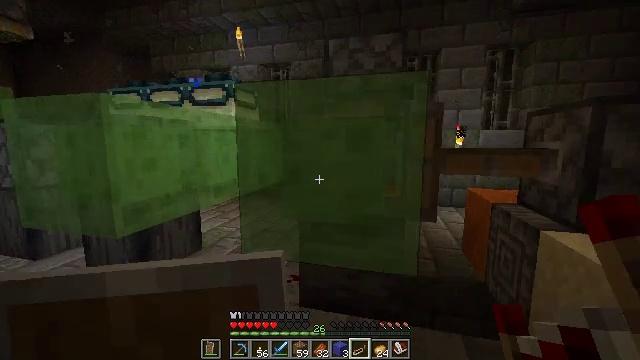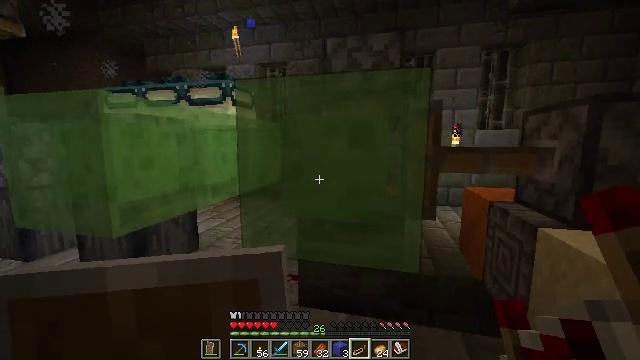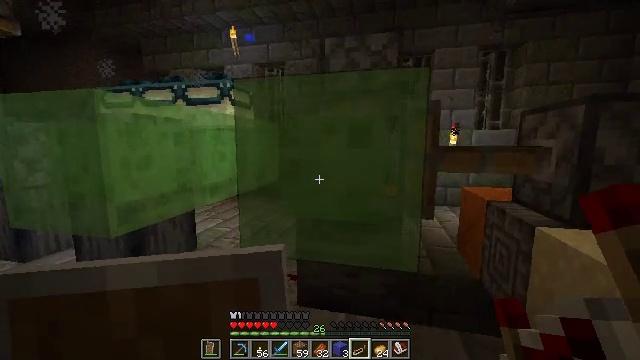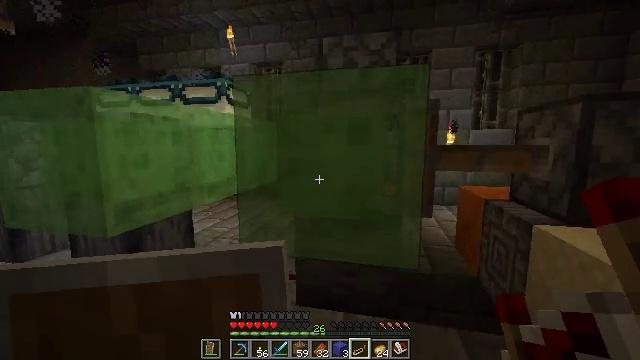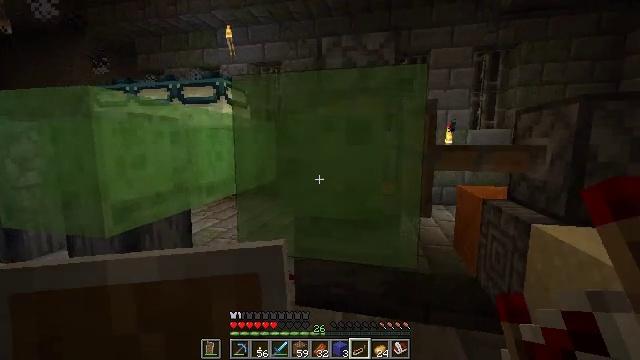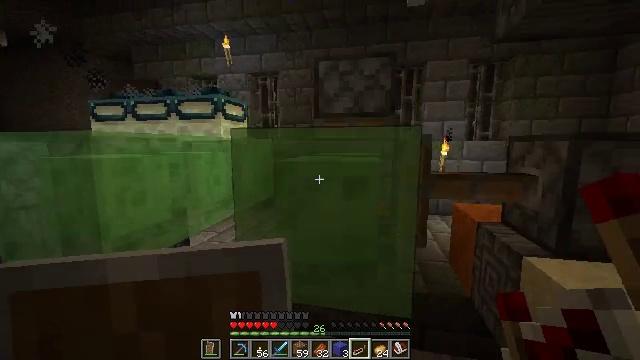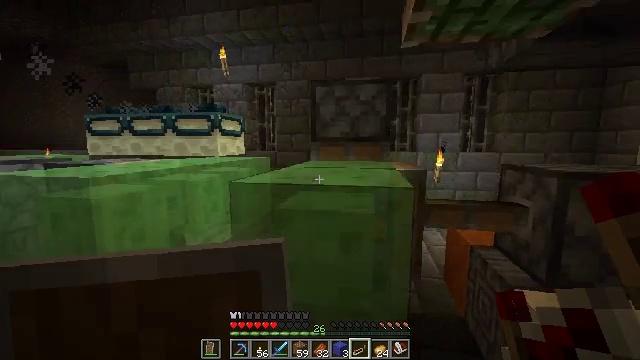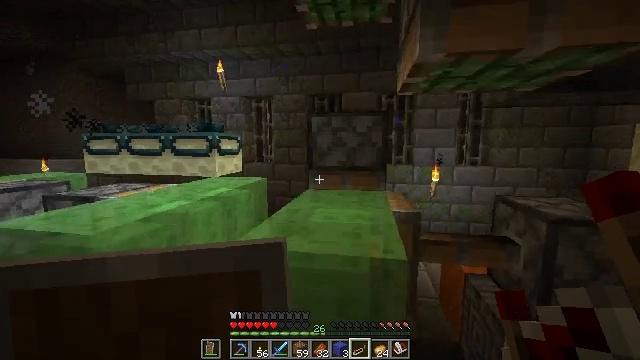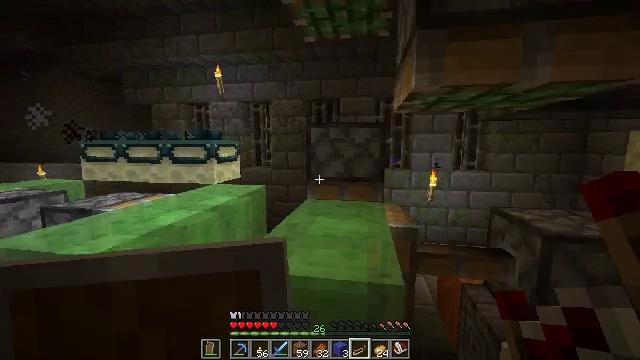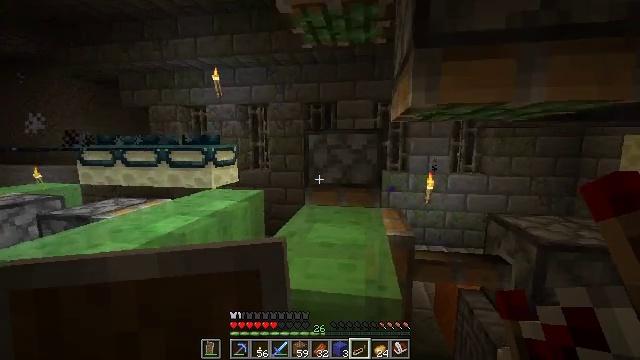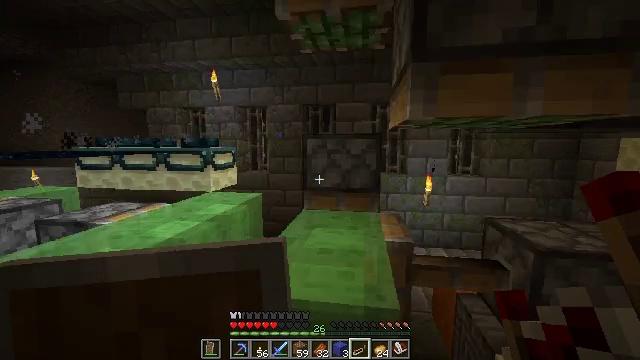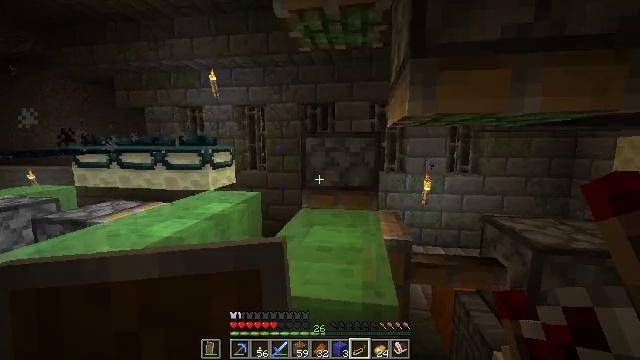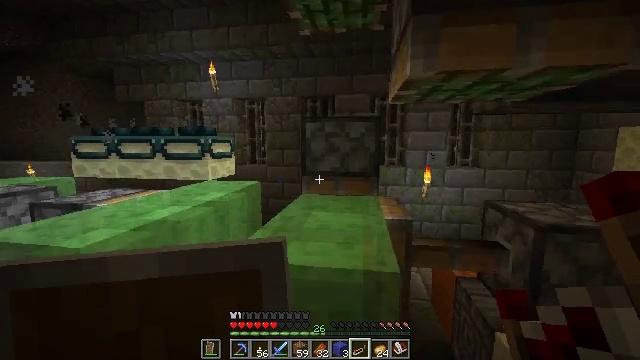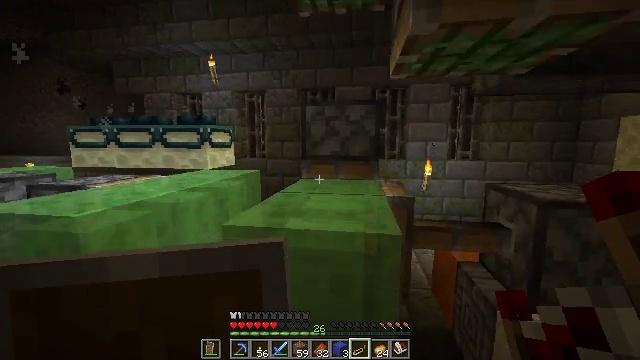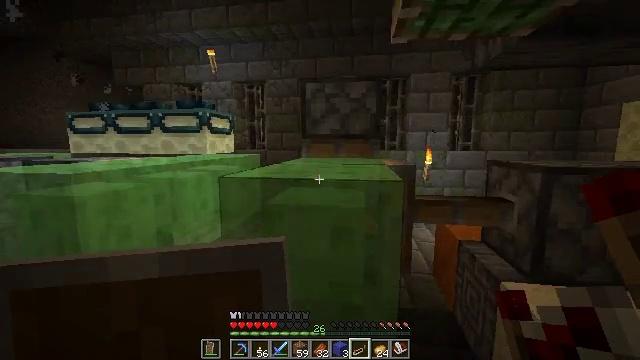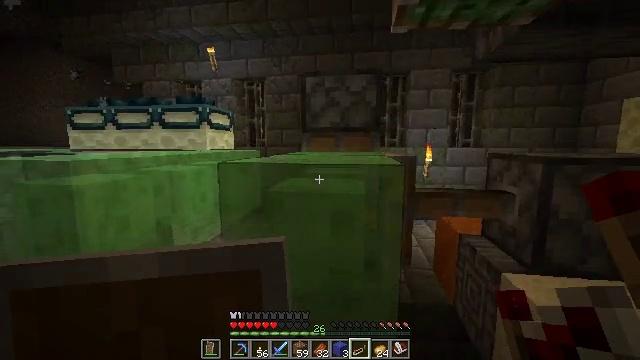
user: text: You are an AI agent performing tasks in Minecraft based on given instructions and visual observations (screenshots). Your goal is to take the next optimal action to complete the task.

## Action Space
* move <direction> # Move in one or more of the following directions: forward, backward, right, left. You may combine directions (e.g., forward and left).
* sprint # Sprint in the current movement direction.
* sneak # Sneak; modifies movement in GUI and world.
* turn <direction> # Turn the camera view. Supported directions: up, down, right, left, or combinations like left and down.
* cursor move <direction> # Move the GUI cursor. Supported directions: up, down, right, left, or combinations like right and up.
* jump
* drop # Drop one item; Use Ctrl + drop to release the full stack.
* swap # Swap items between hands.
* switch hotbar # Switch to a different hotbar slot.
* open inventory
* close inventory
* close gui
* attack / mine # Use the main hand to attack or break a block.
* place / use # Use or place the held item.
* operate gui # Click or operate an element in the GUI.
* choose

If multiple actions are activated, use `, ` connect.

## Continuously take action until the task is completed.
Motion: motion action
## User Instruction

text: Break the sticky piston to collect it.
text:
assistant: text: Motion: no_op
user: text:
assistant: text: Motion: no_op
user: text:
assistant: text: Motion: no_op
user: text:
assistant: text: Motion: no_op
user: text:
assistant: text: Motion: jump
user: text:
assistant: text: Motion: jump
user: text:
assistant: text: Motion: jump
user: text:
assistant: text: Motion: jump
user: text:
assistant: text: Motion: jump
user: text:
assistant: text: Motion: jump
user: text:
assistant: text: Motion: jump
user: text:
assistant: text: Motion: no_op
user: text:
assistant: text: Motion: no_op
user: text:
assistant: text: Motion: no_op
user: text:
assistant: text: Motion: no_op
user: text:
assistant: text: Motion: no_op
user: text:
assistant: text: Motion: no_op
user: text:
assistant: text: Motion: no_op
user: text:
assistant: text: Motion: no_op
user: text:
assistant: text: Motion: turn up
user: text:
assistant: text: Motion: turn up
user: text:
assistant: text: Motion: move left, turn right and up
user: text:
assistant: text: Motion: move left, turn right and up
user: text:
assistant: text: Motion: move left, turn right and up
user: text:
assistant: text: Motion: move left, turn right and up
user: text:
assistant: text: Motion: move left, turn right and up
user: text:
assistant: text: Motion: move left, turn right
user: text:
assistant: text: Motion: move left, turn right
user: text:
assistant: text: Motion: move left, turn right
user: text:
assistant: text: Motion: move left, turn right